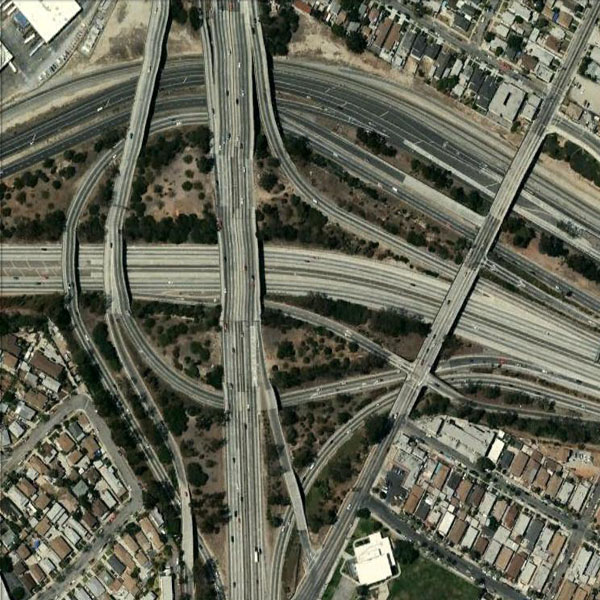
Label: Viaduct